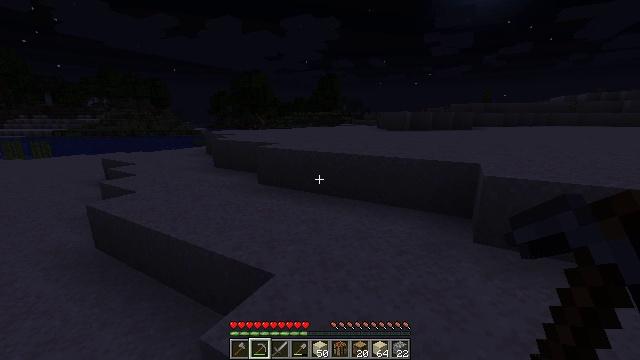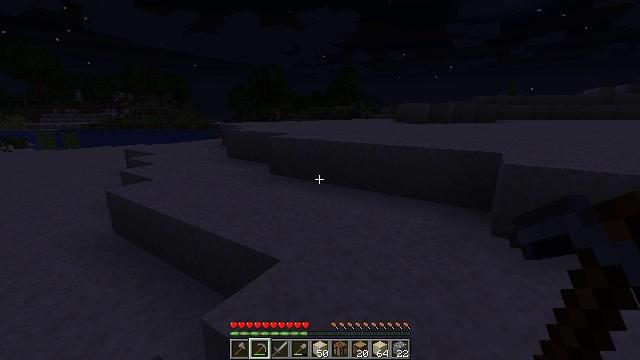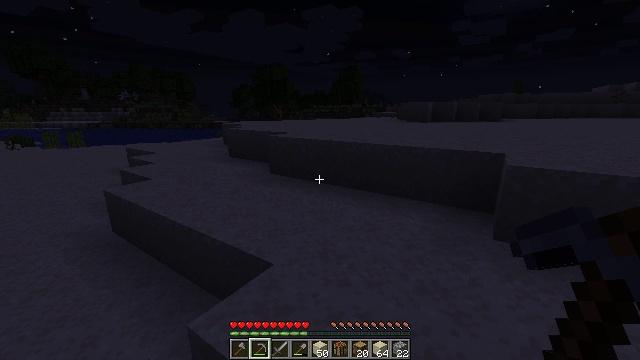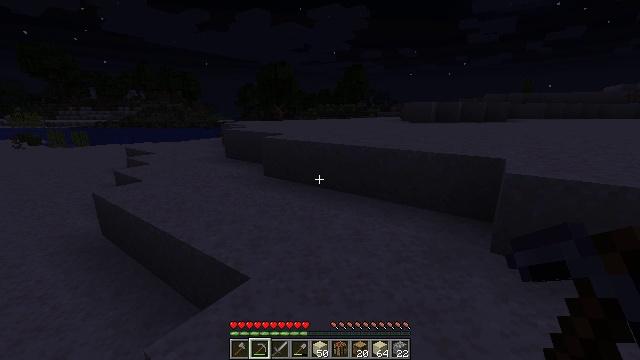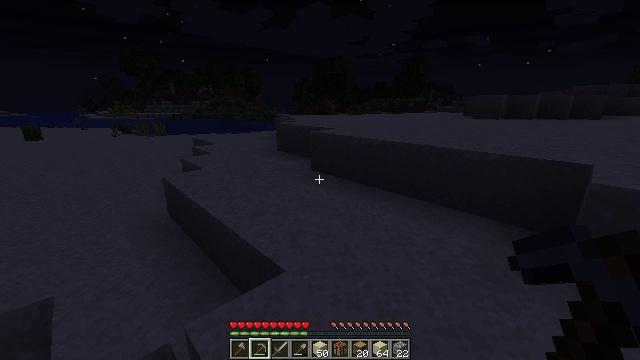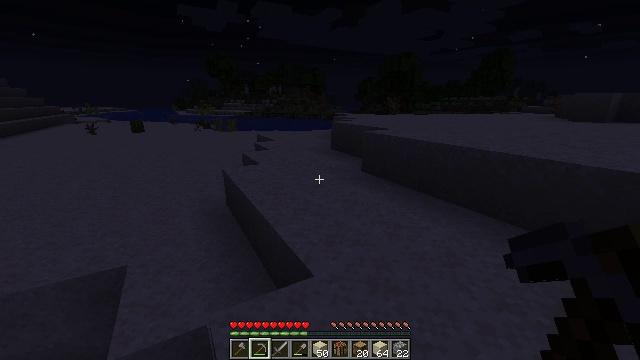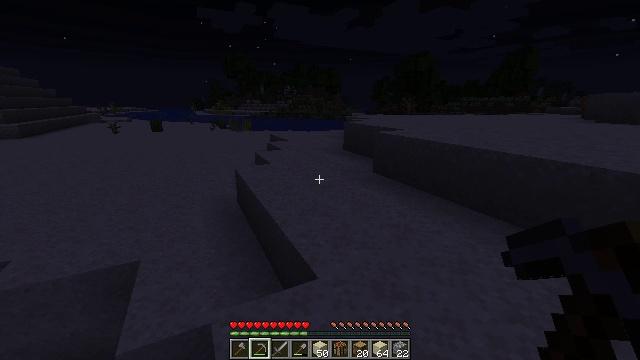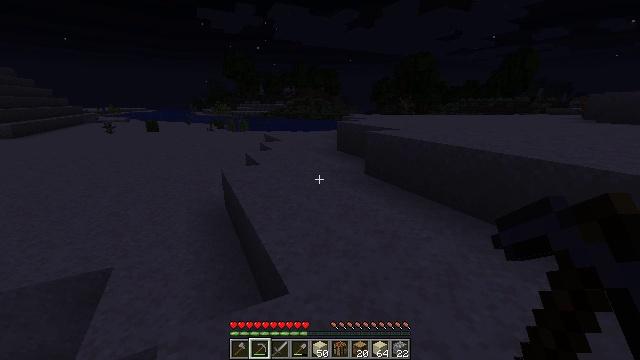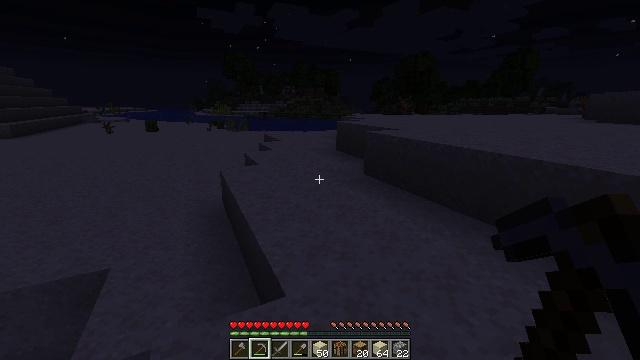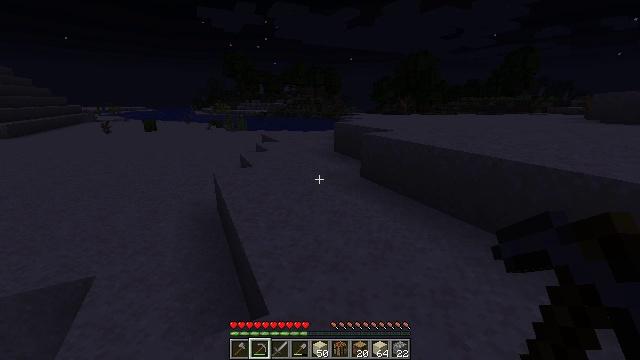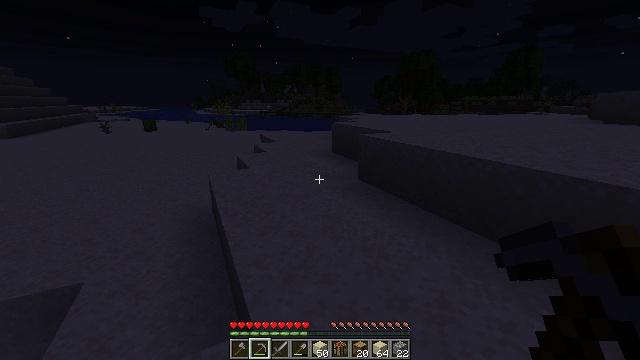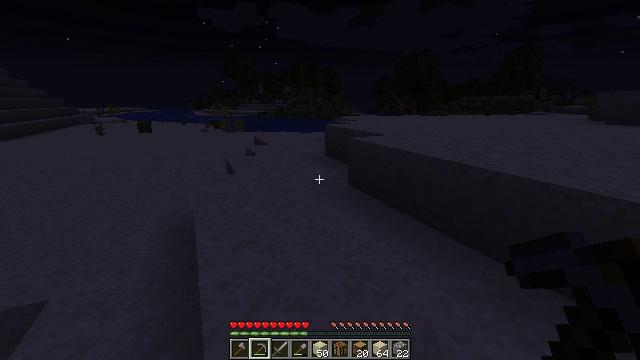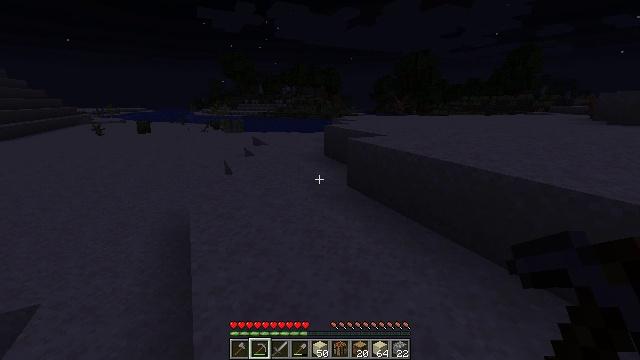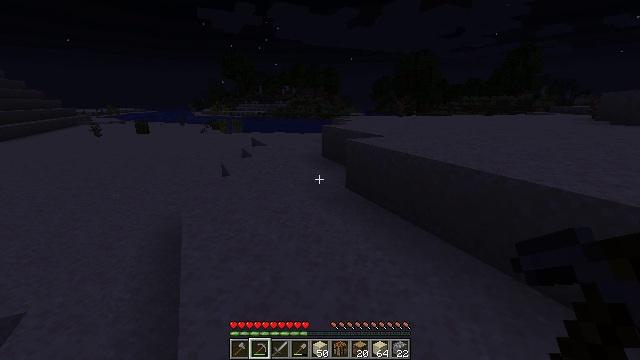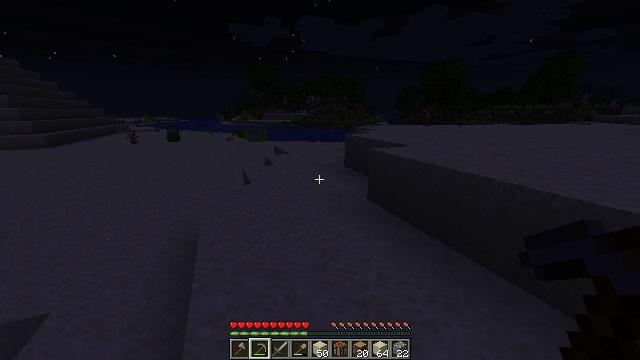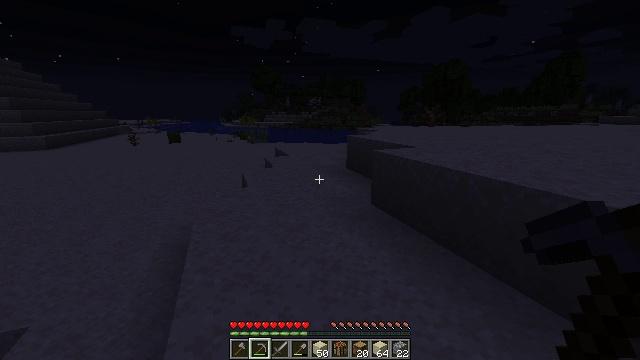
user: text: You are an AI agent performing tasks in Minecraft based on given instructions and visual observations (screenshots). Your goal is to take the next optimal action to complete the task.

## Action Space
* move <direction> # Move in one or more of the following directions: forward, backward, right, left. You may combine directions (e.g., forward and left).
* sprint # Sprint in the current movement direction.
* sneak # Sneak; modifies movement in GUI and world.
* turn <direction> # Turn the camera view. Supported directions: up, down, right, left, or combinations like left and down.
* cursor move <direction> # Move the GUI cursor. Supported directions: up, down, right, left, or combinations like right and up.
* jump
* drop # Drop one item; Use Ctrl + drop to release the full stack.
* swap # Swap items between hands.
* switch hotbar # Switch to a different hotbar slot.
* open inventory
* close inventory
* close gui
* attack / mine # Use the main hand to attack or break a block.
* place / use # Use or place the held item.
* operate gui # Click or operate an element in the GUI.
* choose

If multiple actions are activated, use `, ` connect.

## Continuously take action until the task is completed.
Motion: motion action
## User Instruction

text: Collect the cactus block.
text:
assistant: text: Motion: move forward and move right, turn left and down
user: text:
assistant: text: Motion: move forward and move right
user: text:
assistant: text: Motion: move forward and move right, turn left
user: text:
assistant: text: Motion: move forward and move right, turn left and down
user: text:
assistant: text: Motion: move forward and move right, turn left
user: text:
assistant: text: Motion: move forward and move right, turn left
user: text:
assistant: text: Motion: move forward
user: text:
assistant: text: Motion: move forward and move right
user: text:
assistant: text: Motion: move forward and move right
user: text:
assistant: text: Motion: move forward and move right
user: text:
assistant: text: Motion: move forward and move right
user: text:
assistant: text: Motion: move forward
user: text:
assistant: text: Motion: move forward
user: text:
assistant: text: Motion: move forward, turn left and up
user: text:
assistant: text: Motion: move forward
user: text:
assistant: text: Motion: move forward
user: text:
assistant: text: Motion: move forward, turn left and up
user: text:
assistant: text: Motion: move forward
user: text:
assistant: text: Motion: move forward, turn left and up
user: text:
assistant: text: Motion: move forward, turn left and up
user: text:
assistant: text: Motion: move forward, turn left and up
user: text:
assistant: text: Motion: move forward, turn left
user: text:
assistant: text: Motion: move forward, turn left
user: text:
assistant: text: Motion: move forward, turn left
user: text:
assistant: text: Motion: move forward, turn left
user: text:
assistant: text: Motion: move forward, turn left
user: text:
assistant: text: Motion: move forward, turn left
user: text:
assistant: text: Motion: move forward, turn left
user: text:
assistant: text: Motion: move forward
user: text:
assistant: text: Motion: move forward